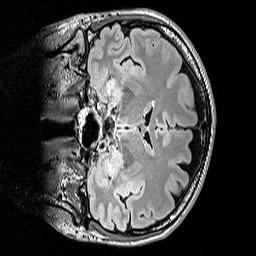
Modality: FLAIR
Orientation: coronal
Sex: female
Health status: ill
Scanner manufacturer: siemens
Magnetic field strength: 3 T
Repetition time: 5 s
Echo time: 0.388 s